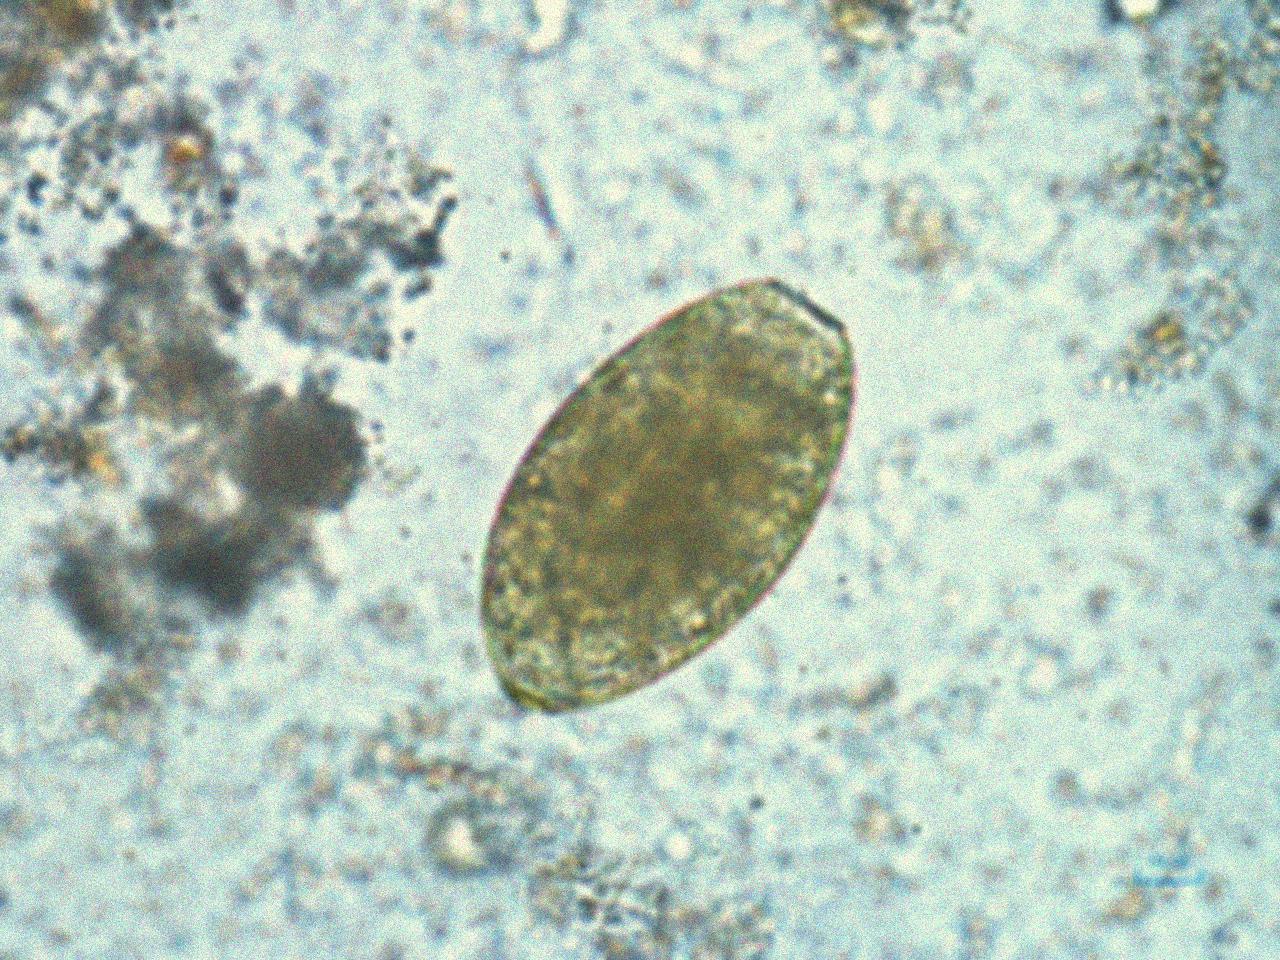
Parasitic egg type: Fasciolopsis buski